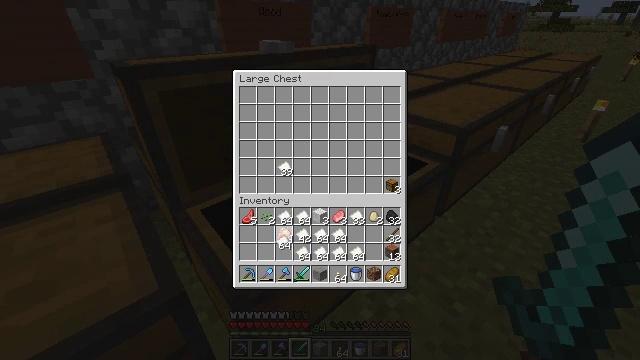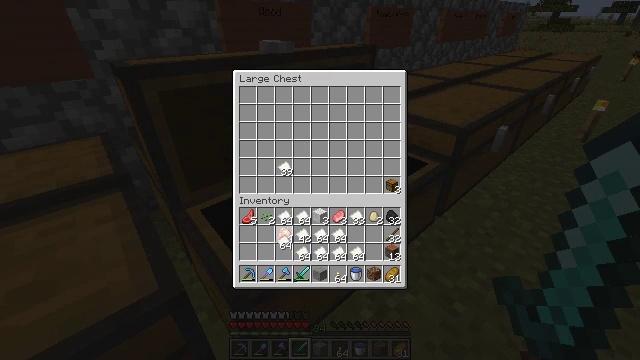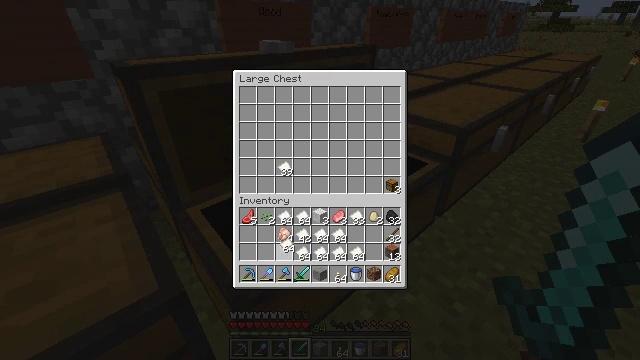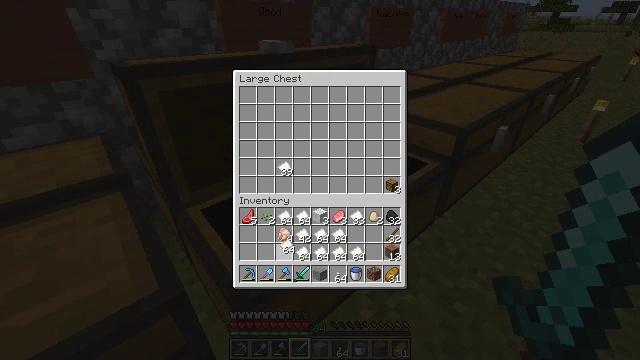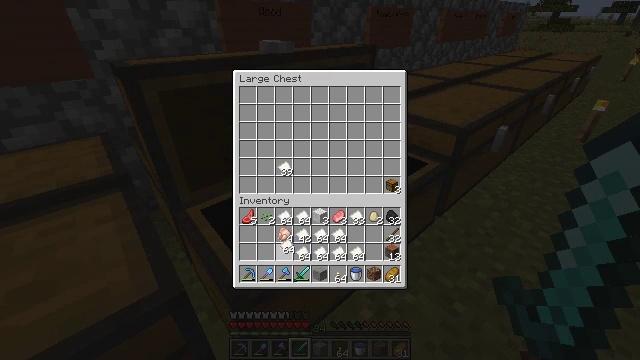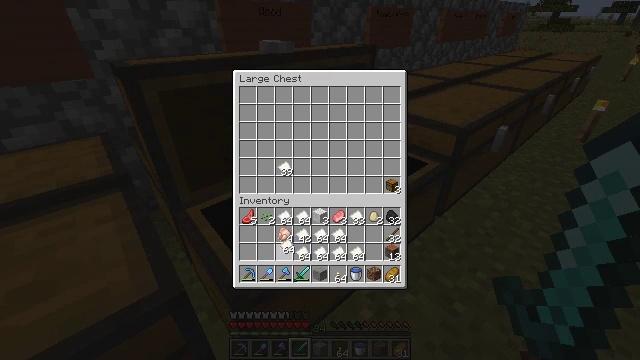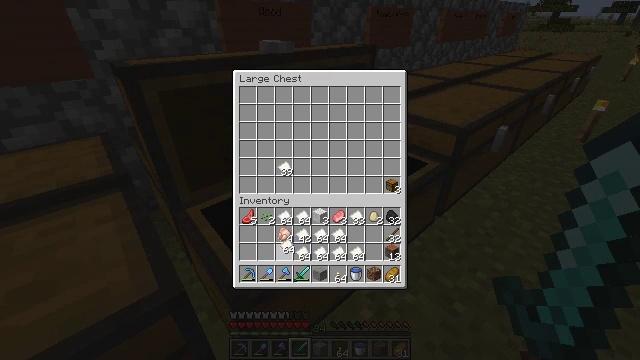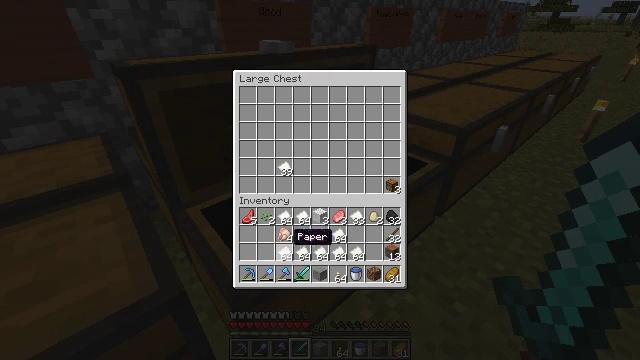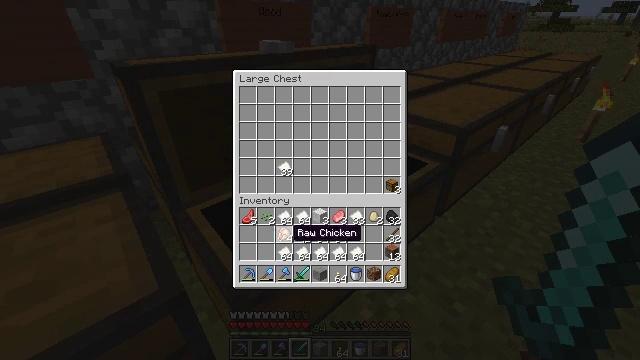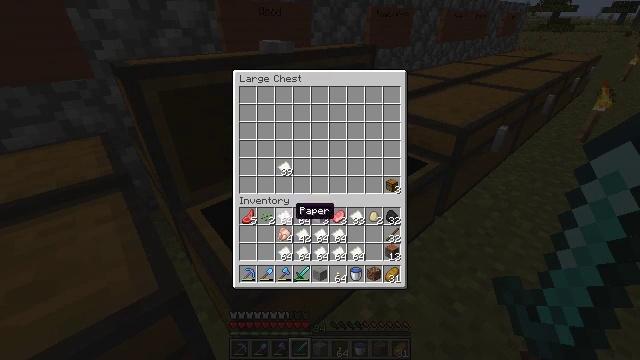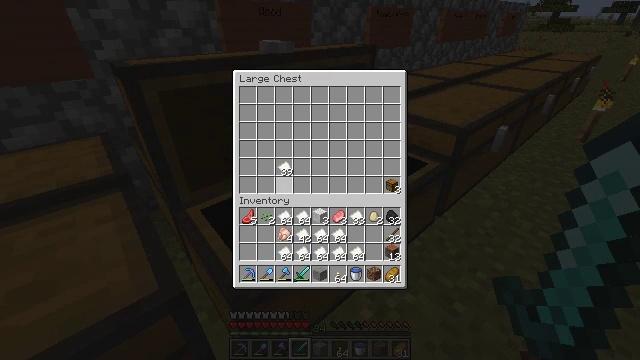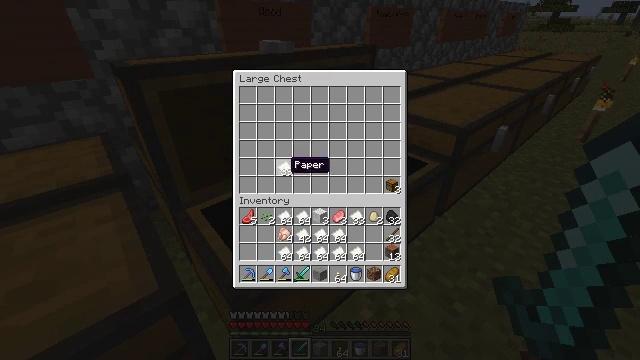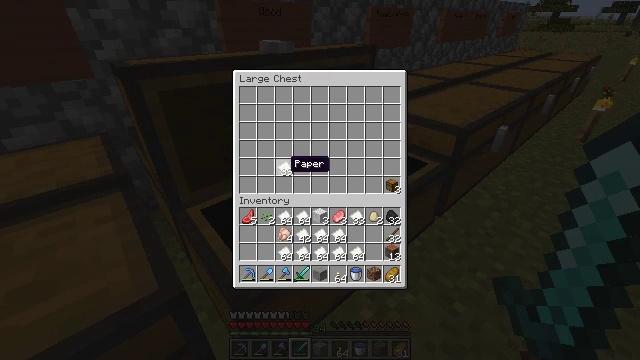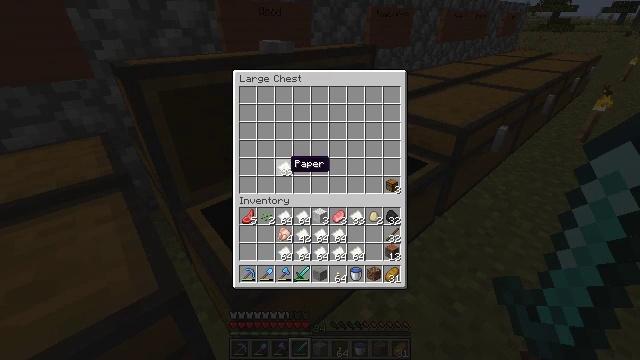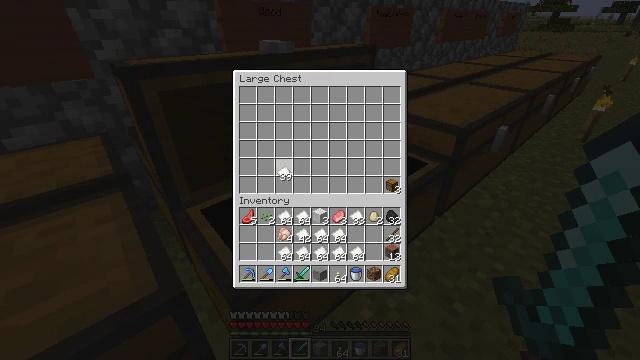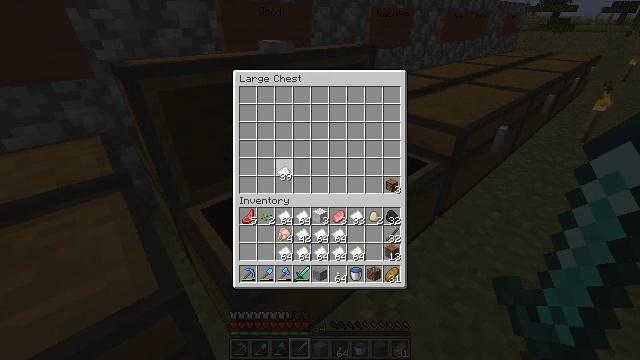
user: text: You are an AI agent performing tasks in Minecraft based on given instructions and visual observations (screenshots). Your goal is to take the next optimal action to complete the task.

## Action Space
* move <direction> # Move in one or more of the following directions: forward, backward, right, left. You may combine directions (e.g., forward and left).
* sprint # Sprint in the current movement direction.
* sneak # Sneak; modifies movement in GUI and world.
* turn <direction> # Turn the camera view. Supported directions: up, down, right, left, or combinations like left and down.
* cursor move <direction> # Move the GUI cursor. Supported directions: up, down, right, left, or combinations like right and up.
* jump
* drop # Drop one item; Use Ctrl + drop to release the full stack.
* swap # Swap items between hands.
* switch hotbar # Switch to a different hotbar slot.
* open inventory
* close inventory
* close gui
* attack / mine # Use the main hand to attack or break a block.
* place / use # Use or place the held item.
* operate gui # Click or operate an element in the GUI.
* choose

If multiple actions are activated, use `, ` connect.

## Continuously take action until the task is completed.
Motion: motion action
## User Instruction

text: Use melon slices to craft melon seeds.
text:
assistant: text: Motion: no_op
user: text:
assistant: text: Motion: no_op
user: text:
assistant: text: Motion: operate gui
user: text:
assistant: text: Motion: operate gui
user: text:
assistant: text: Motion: operate gui
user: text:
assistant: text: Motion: operate gui
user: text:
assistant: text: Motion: no_op
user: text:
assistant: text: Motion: no_op
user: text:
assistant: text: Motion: cursor move up
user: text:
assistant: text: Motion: cursor move up
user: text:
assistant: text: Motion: cursor move up
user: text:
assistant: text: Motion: no_op
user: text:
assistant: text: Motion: no_op
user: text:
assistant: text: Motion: operate gui
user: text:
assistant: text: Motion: operate gui
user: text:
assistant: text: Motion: no_op
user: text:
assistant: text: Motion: cursor move right and down
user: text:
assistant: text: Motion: cursor move right and down
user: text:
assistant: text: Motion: cursor move right and down
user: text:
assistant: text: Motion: cursor move right
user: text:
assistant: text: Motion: no_op
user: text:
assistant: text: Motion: no_op
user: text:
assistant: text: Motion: no_op
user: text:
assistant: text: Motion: operate gui
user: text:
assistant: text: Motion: operate gui
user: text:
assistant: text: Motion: operate gui
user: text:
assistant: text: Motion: no_op
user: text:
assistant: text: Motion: no_op
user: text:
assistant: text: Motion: no_op
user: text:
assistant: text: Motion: no_op